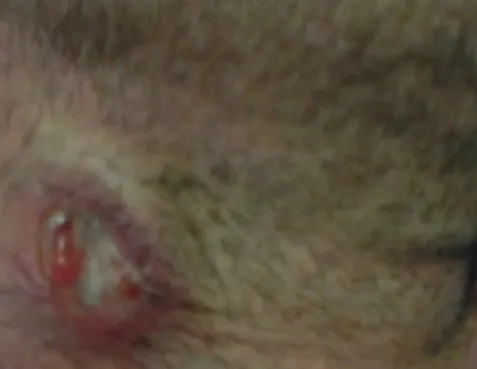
Cervical lymph node biopsy wound on day +90 with purulent suppuration.
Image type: medical_photograph (skin_photograph)